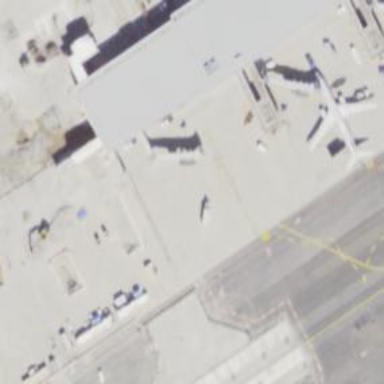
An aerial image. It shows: Airport gate.